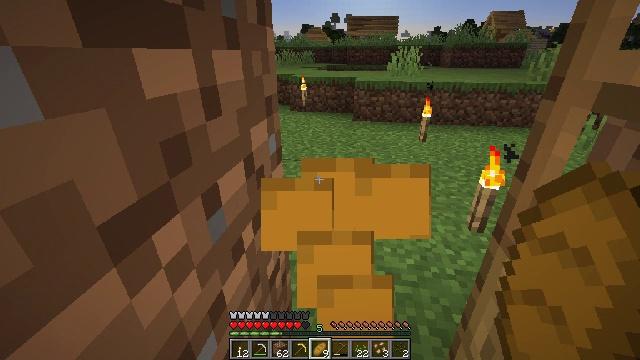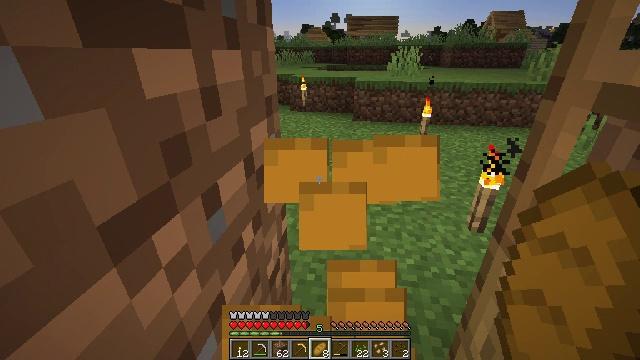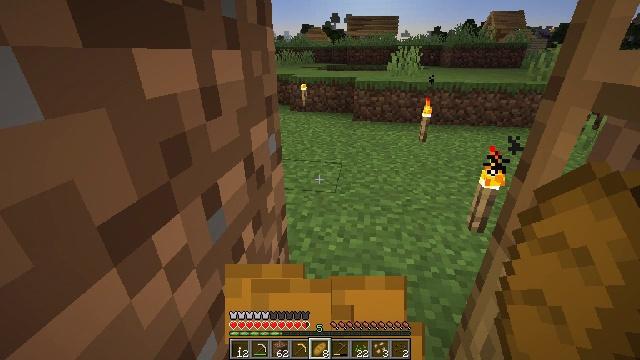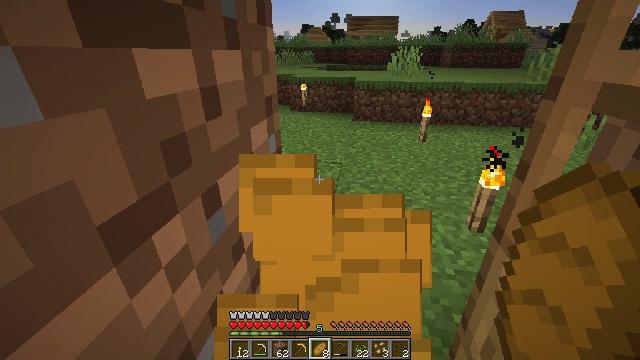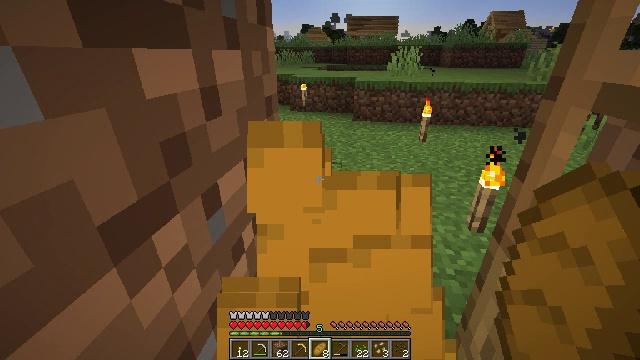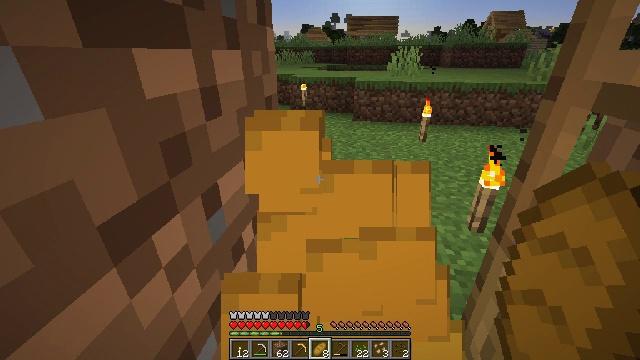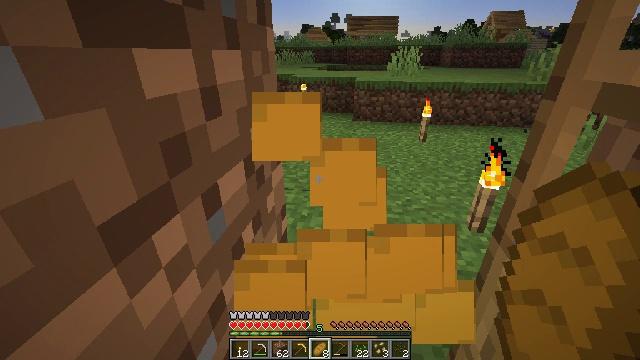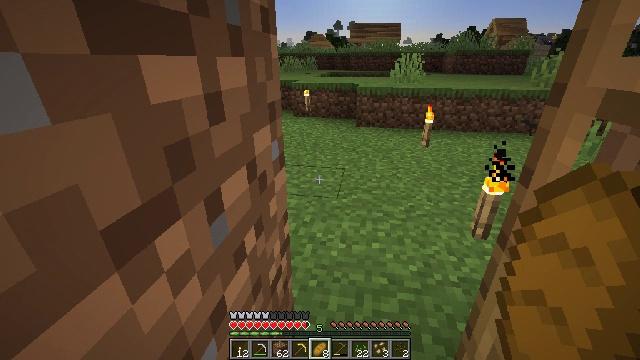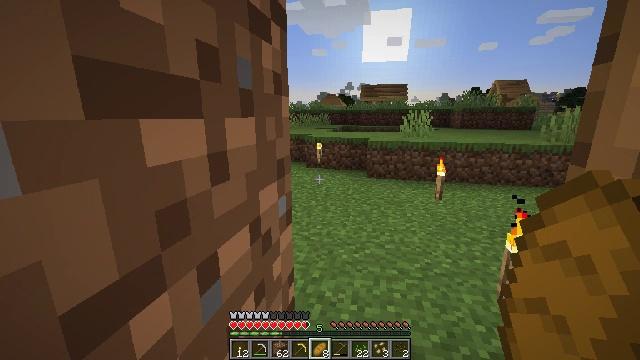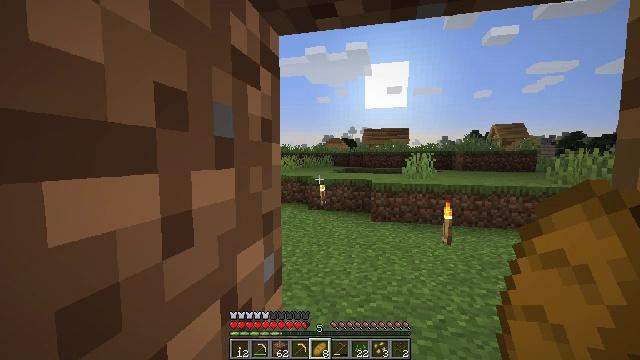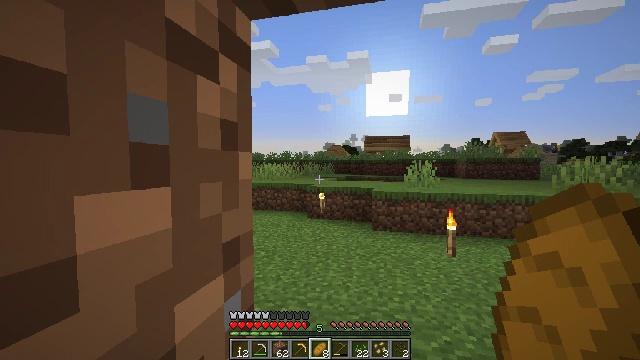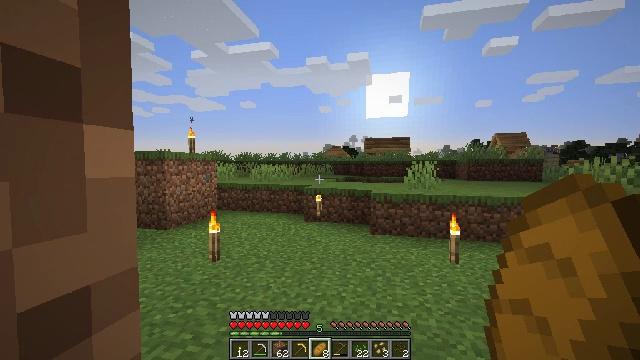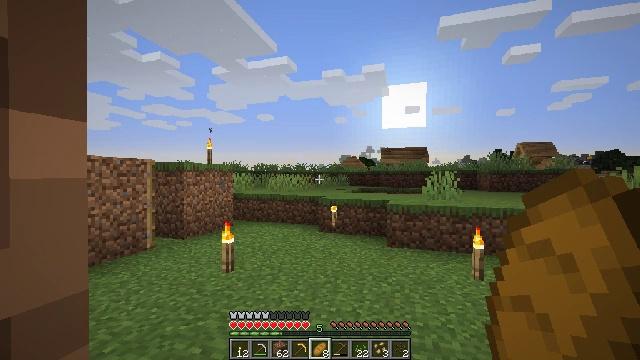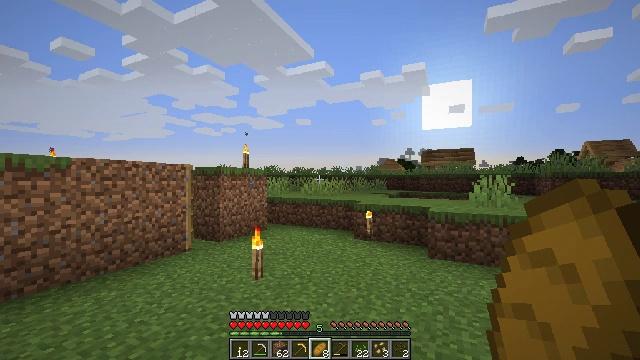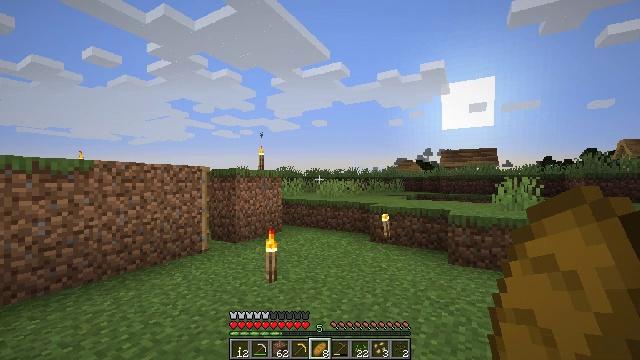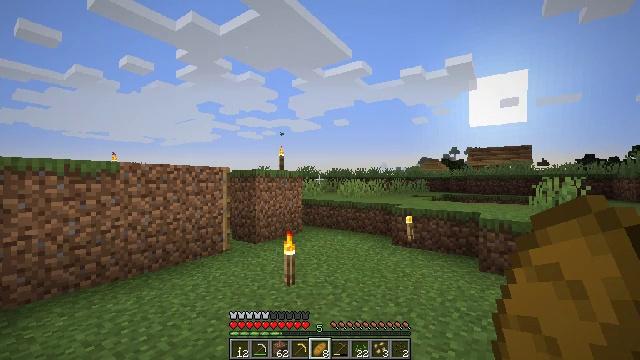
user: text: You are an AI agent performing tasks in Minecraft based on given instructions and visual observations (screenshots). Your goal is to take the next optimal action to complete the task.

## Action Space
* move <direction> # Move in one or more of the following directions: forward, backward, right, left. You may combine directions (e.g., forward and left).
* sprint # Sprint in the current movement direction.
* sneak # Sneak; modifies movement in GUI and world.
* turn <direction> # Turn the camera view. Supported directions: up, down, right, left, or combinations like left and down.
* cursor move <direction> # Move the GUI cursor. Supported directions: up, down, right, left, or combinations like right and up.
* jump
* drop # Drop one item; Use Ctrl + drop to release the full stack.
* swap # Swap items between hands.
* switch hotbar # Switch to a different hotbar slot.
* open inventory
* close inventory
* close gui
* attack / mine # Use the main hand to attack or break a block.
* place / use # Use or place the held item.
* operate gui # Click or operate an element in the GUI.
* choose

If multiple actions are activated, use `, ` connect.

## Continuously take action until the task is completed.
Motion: motion action
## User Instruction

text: Gather wheat by left-clicking on it.
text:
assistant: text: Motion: use / place
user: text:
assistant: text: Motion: use / place
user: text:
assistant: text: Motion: use / place
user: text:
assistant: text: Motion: use / place
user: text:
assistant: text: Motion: use / place
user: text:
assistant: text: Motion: use / place
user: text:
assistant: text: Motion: turn up, use / place
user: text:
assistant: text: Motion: move forward, turn left and up, use / place
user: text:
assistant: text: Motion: move forward, turn up, use / place
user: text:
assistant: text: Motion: move forward, turn up
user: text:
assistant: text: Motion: move forward
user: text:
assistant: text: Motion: move forward, turn left and up
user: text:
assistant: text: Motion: move forward, turn left
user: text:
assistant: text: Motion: move forward, turn left
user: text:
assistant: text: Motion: move forward, turn left
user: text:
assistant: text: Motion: move forward, turn left
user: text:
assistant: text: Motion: move forward, turn left and down
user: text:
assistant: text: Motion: move forward, turn left
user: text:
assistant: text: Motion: move forward, turn left and down
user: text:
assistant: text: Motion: move forward, turn left
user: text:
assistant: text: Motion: move forward
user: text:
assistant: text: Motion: move forward
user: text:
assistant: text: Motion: move forward
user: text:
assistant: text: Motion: move forward
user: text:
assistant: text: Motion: move forward, turn right and down
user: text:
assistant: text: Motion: move forward, turn right and down
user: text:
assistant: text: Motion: move forward and move right, turn right
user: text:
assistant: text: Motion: move forward and move right
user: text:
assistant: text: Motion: move forward and move right
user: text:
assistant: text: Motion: move forward and move right